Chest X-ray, AP view. Patient: 9 years old, sex M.
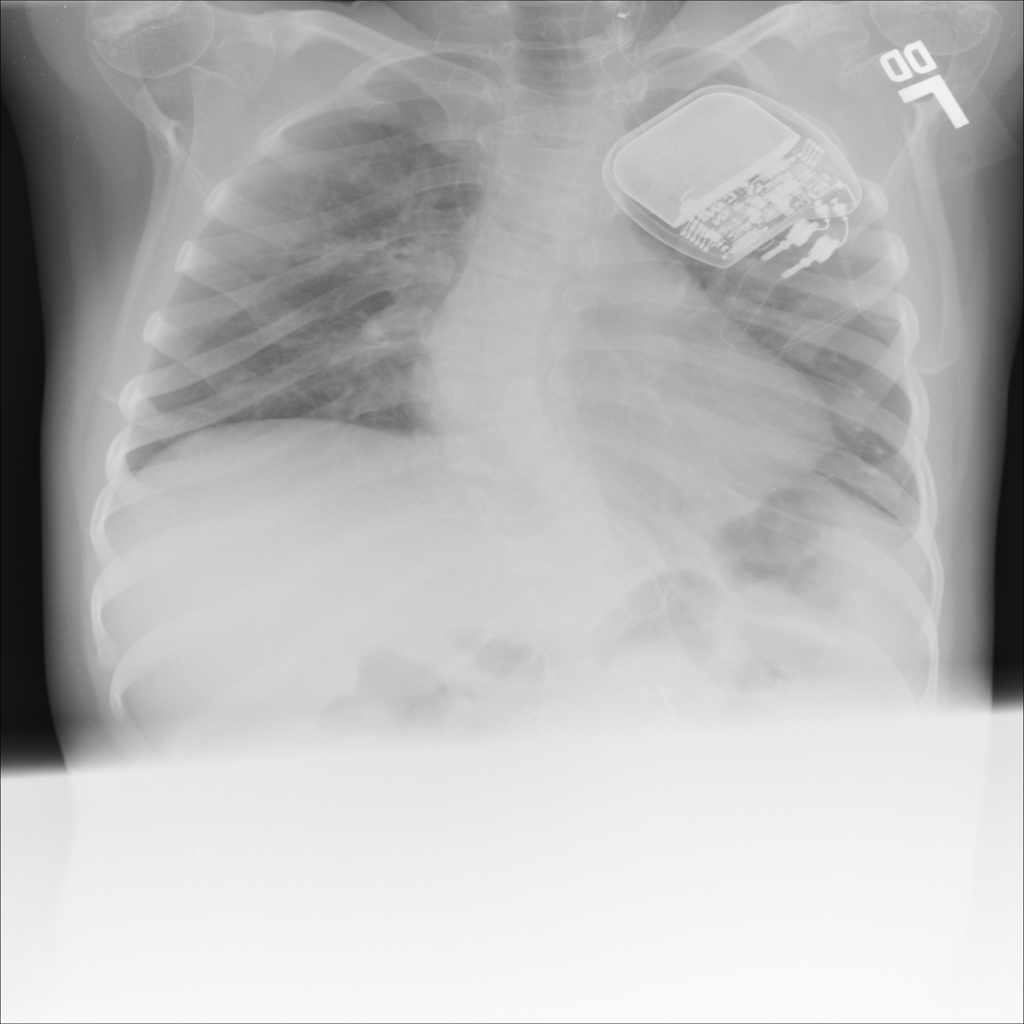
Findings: No Finding